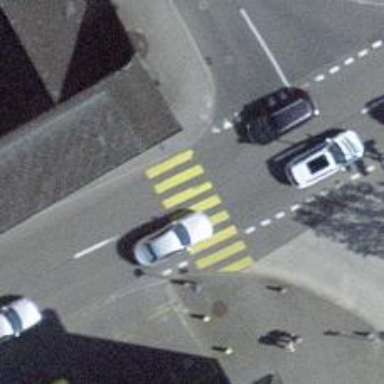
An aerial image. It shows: Uncontrolled zebra crossing on the road.